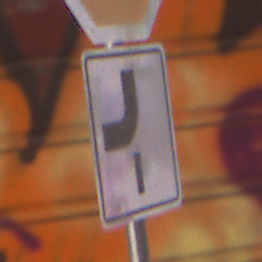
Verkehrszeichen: VerlaufVorfahrtsstrasse7
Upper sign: Stop
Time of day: MorningAfternoon
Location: Outdoor (Urban)
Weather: Clear
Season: NotSpecified
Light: Natural